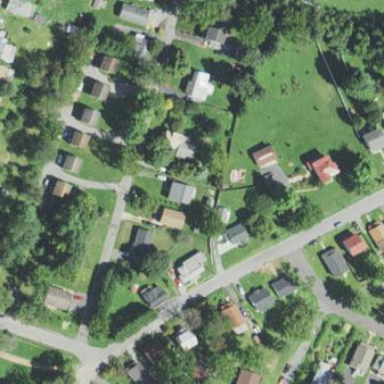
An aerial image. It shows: Residential area within neighborhood.